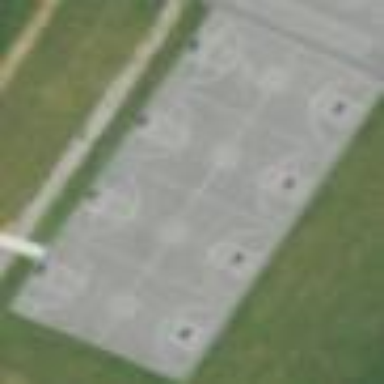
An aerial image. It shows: Basketball court on pitch.